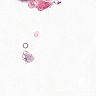
Metastatic tissue present: no